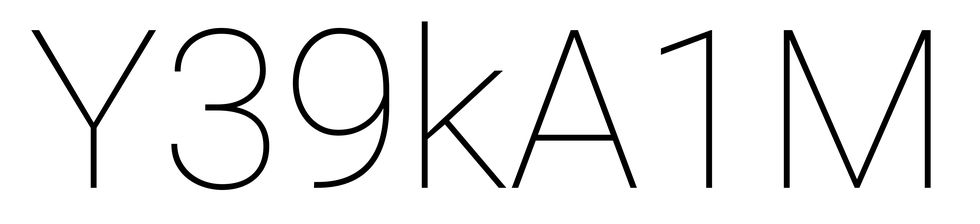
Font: Roboto_Thin